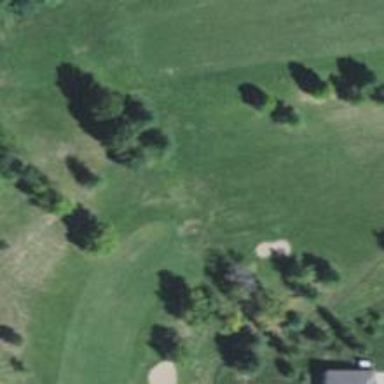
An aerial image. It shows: Golf hole.